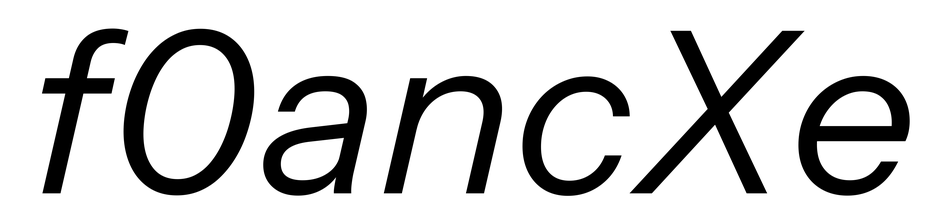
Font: InstrumentSans-Italic_Italic